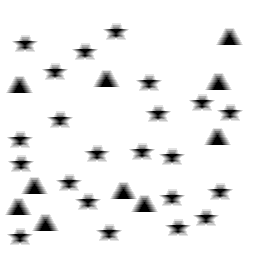
Squares: 0
Triangles: 10
Stars: 22
Total shapes: 32